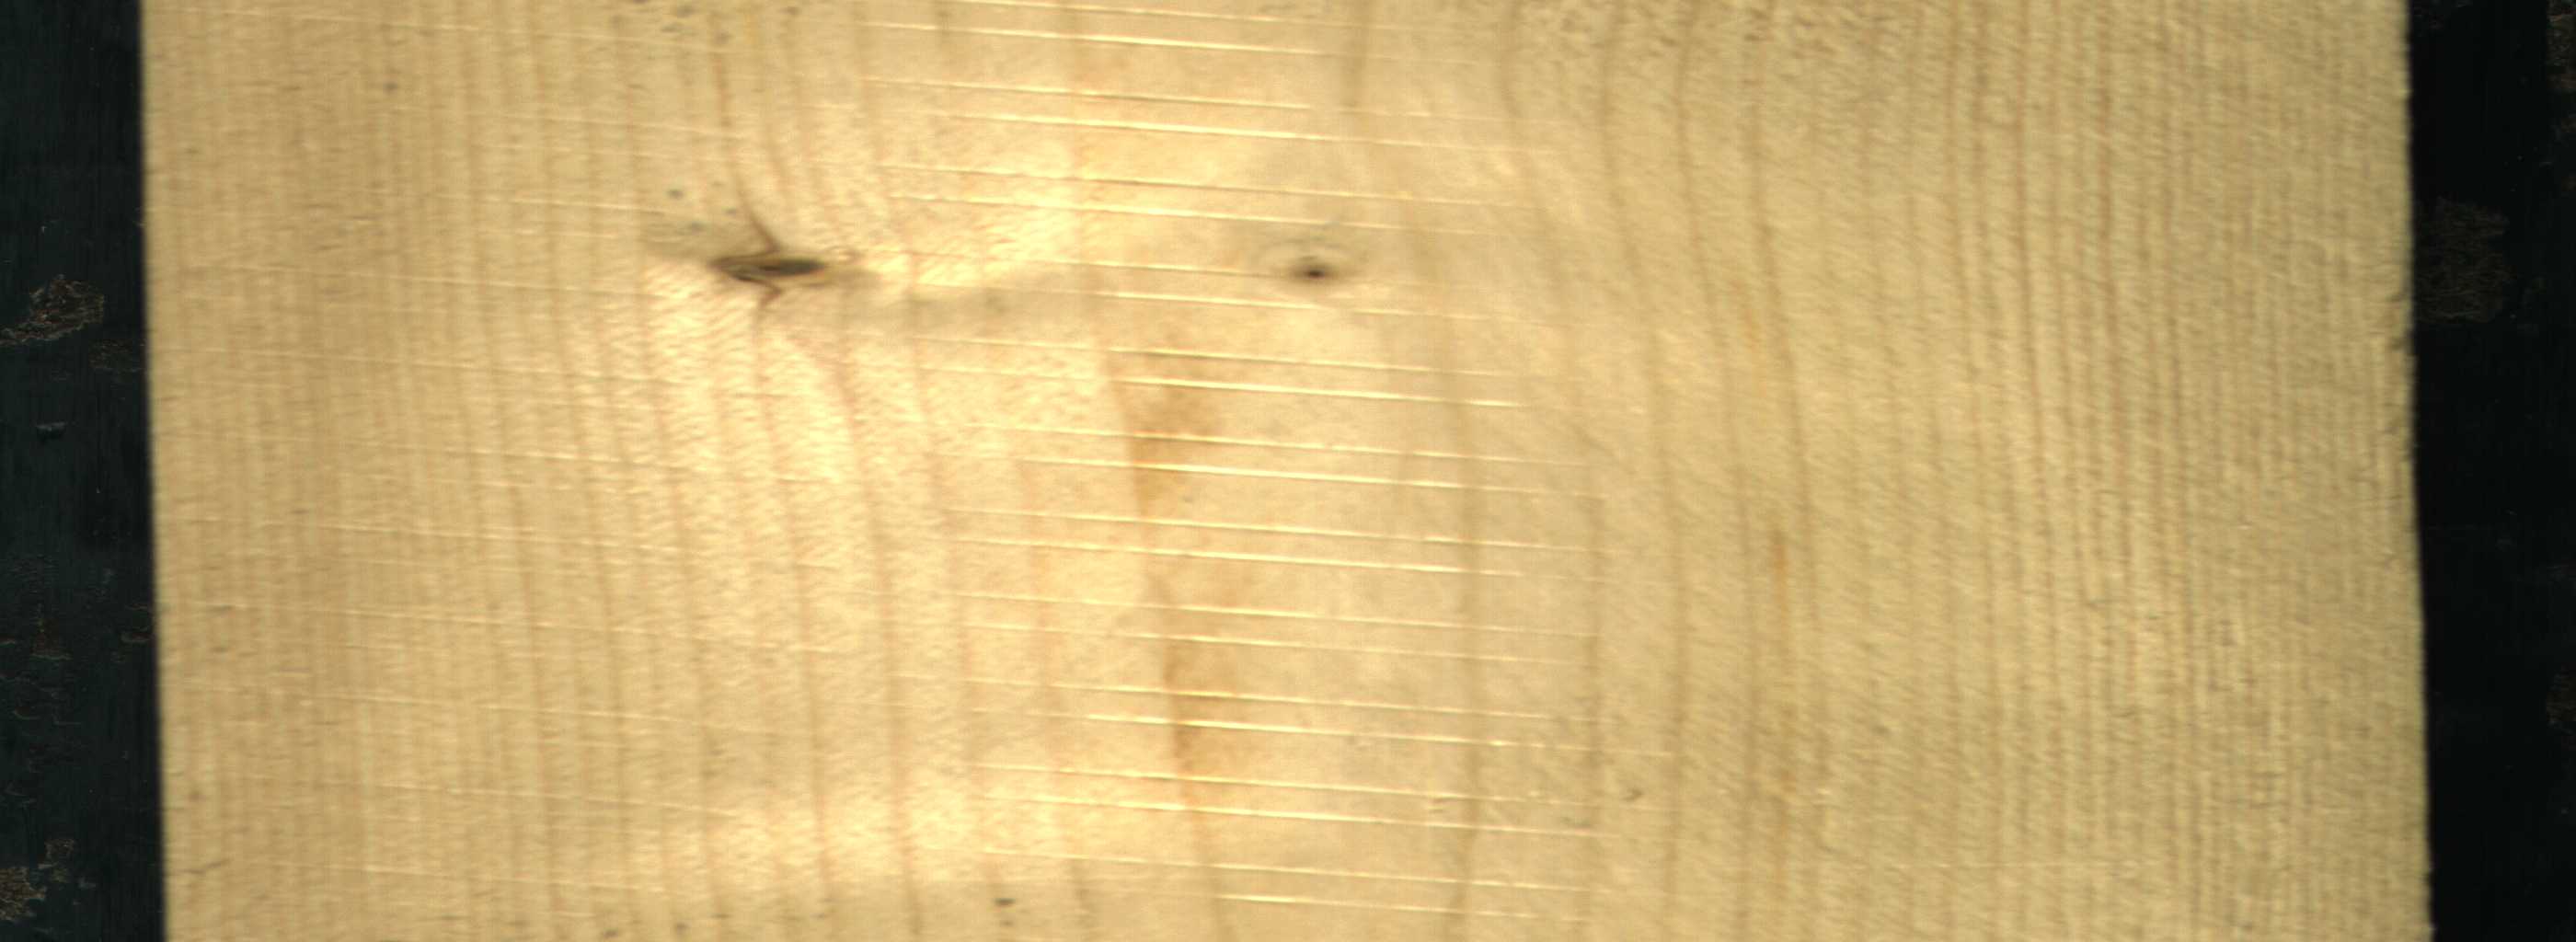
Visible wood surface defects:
Live_Knot
Live_Knot